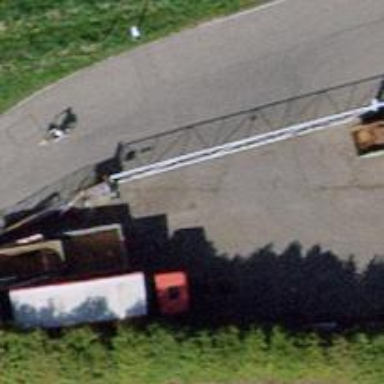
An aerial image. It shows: Gate.